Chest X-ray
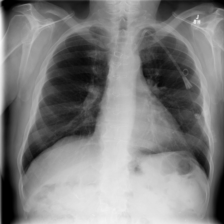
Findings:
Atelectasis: negative
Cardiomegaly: negative
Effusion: negative
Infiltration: negative
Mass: negative
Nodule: negative
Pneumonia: negative
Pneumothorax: negative
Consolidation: negative
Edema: negative
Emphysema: negative
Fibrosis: negative
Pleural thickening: negative
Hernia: negative